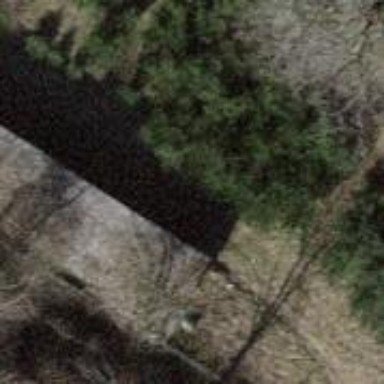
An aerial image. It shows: Shed building.